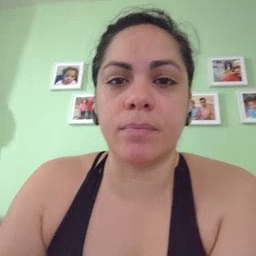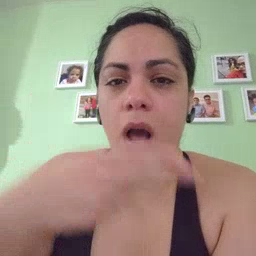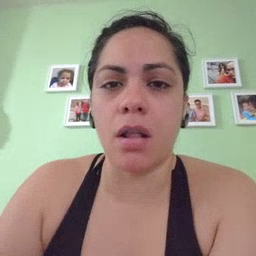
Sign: cut